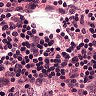
Metastatic tissue present: no